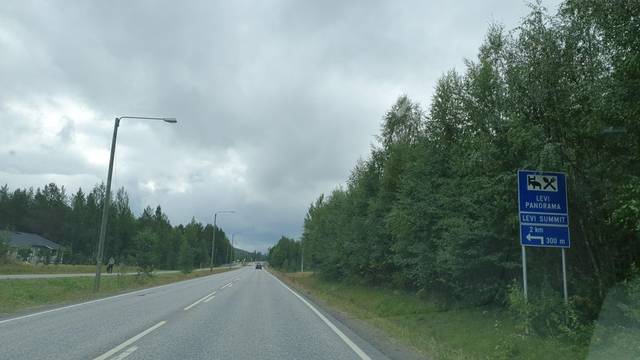
Region: Finland
Coordinates: 67.791, 24.798